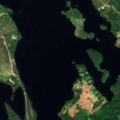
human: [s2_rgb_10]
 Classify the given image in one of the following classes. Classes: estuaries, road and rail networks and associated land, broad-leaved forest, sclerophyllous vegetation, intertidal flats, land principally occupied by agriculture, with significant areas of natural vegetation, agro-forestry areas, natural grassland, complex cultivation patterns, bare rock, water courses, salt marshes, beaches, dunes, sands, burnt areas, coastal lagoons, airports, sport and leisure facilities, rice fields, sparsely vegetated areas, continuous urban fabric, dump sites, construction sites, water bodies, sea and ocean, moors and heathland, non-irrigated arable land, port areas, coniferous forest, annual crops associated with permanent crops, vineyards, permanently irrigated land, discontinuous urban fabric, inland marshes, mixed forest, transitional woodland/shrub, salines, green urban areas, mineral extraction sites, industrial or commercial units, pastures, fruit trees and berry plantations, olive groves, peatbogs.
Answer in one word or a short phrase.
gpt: coniferous forest, mixed forest, water bodies